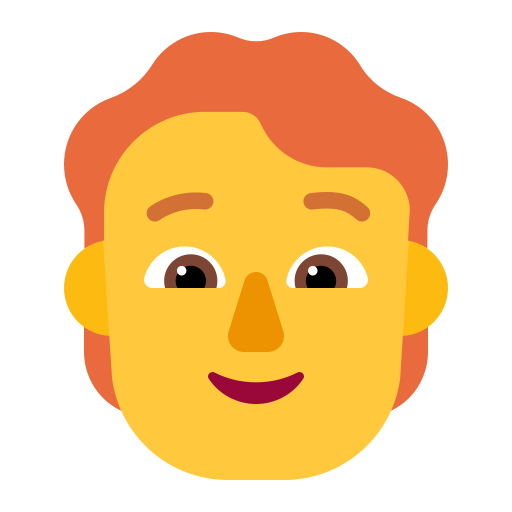
person red hair flat default